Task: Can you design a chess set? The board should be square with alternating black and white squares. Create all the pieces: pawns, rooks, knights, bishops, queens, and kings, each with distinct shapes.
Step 4154:
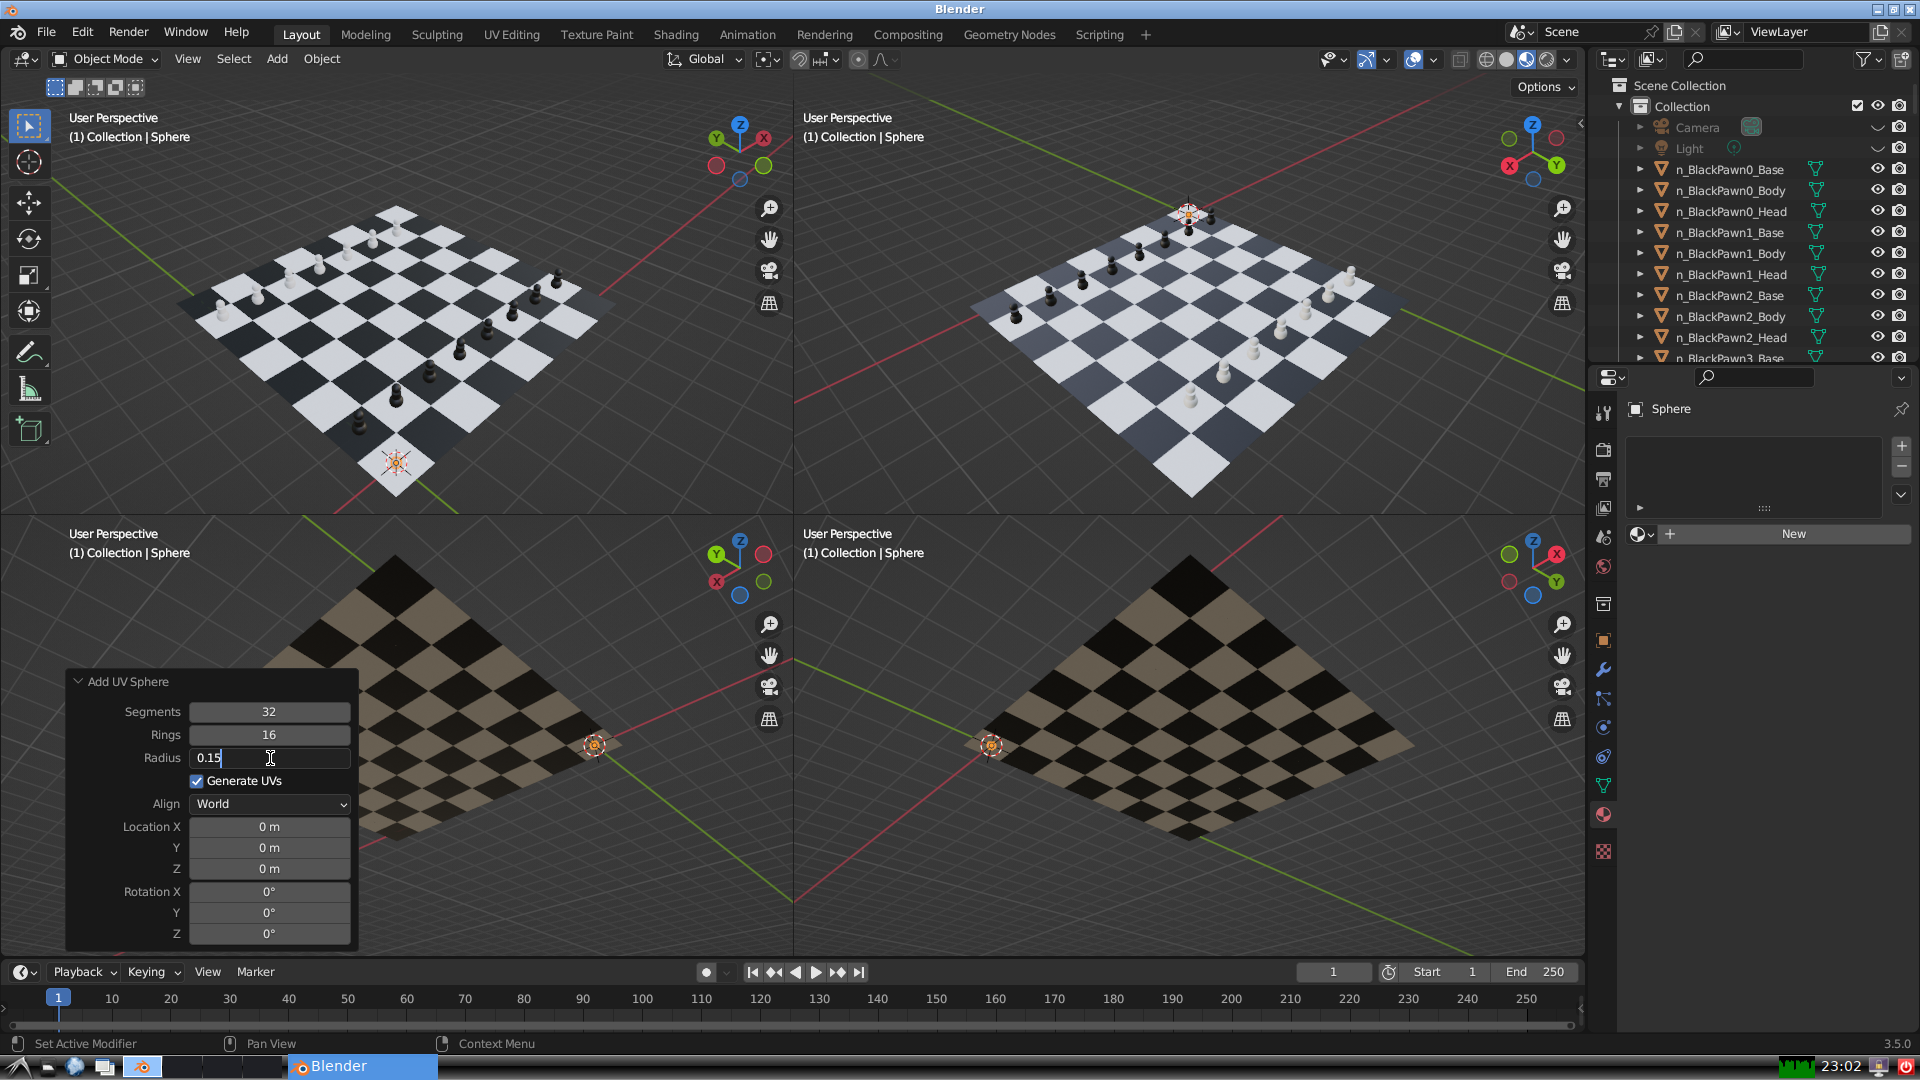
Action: {"key_press": ['Return']}